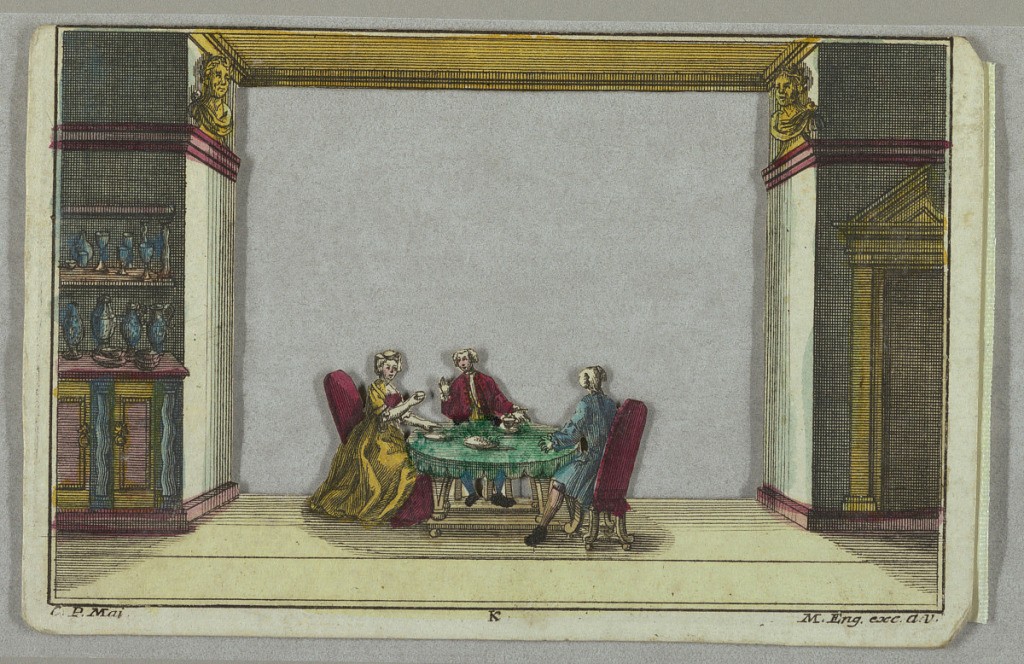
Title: Peep-show Section: A Coff
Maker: Martin Engelbrecht, German, 1684–1756
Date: ca. 1750
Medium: Hand-colored etching, with engraving Support: white laid paper laid down on thick gray paper
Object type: Peep-show
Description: Interior of three rooms, furniture and costumes of the times. Men and women engaged in drinking coffee, smoking, and gaming.